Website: apple-inc
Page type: customer-info-address
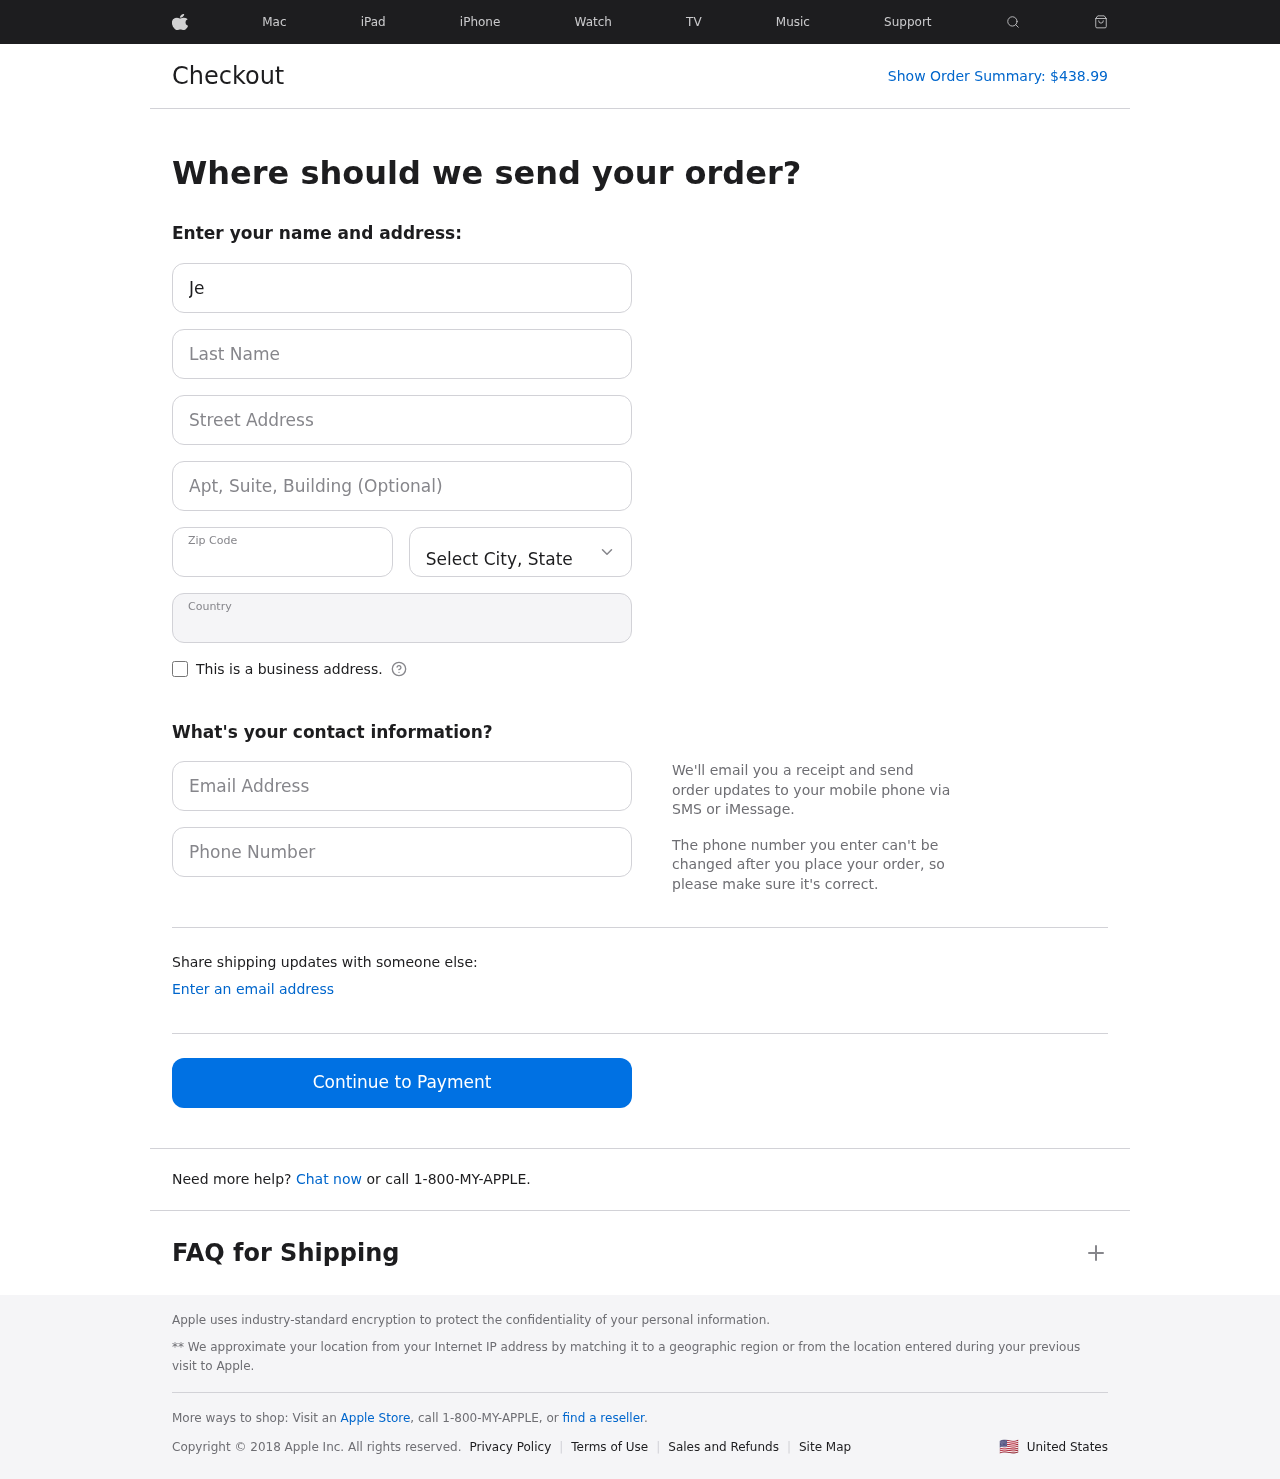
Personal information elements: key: PII_CITY_STATE
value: Port John, NC
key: PII_COUNTRY
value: United States
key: PII_EMAIL
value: jennifer_reeves@hotmail.com
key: PII_FIRSTNAME
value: Jennifer
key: PII_LASTNAME
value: Reeves
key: PII_PHONE
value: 6437584972
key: PII_POSTCODE
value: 30216
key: PII_STREET
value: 559 Miles Ranch
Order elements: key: ORDER_TOTAL
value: $438.99